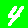
Digit: 4